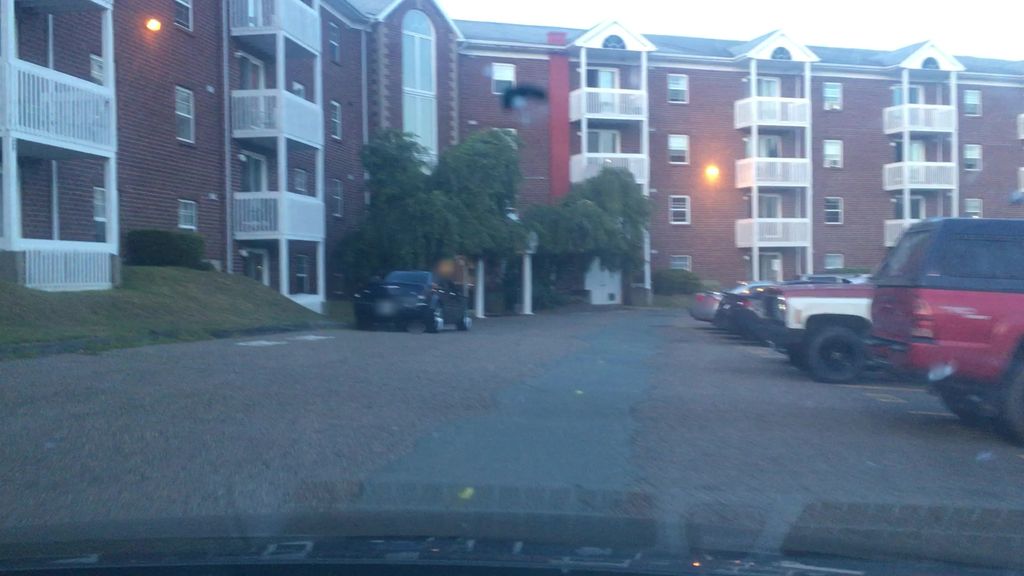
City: halifax